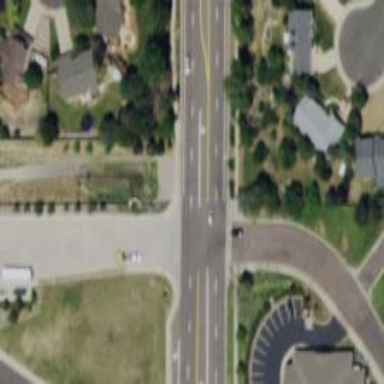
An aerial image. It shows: Unmarked road crossing.